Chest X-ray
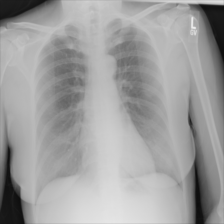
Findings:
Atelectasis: negative
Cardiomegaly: negative
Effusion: negative
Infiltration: negative
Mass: negative
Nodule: negative
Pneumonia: negative
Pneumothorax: negative
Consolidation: negative
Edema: negative
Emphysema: negative
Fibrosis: negative
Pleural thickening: negative
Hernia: negative